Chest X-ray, PA view. Patient: 44 years old, sex M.
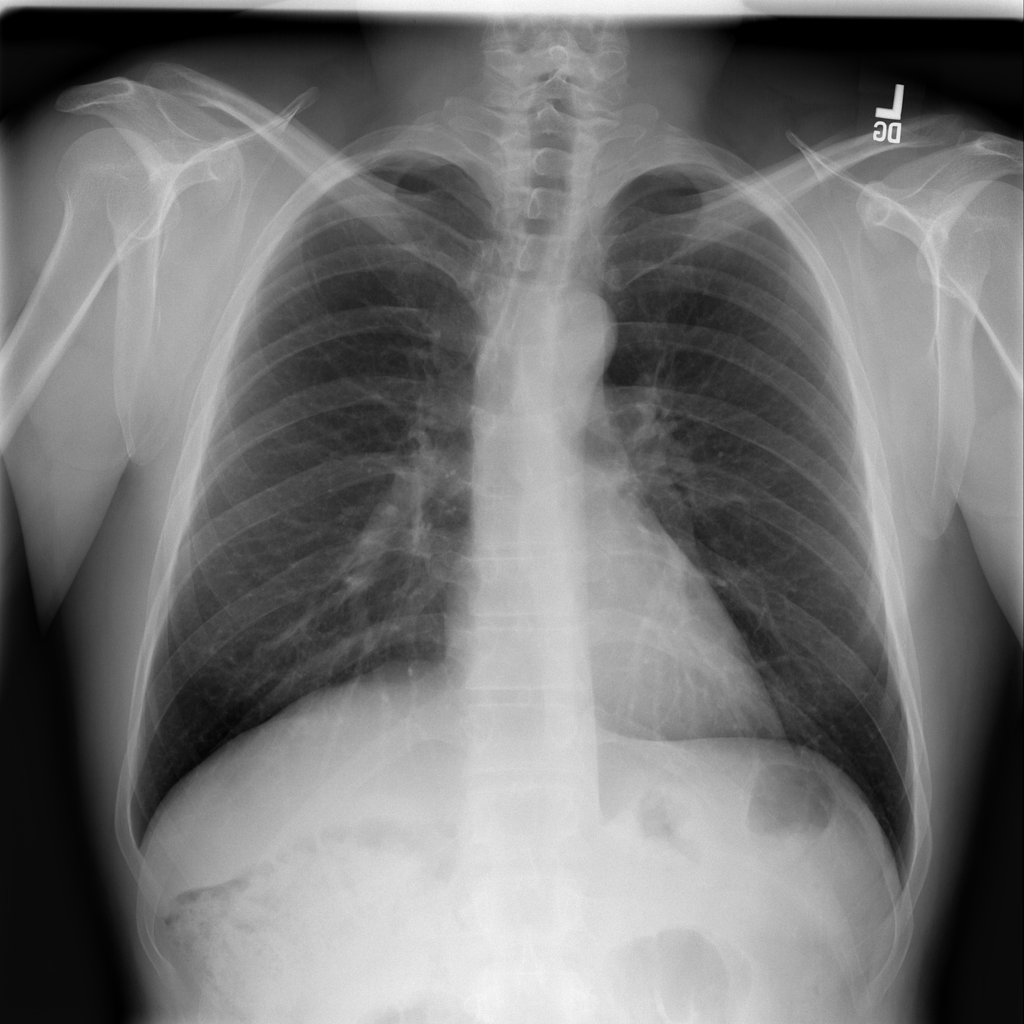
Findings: No Finding